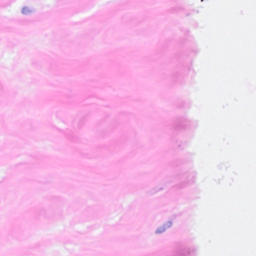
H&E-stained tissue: Breast